Question: I'm using 'SpriteKit' and wonder if there is open sourced 'joystick' somewhere which allows to move only in four directions
- - - -
I understand that there are should be some workaround with angle.
I'm wondering if it's possible technically, and found only joysticks which allows circle rotation etc, like this
<URL>
It looks well enough instead of moving in desired directions... Because user can touch it occasionally and object will move in incorrect direction.

Any help really appreciated!!!
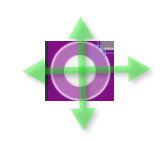
Answer: I just created a class that provides exactly what you are looking for. My dpad class can be set up with any amount of directions you like. It inherits from SKNode and is very simple to use. I hope I could help you.
EDIT:
The class isn't supported by anymore. Use it adapt it like you want.
'''
//
// LESKSliderNode.swift
// LESKClasses
//
// Created by Cyrill Lippuner on 17.06.14.
// Copyright (c) 2014 legelite. All rights reserved.
//
import SpriteKit
class LESKSliderNode : SKNode
{
/**
Defines the Size of the LESKSliderNode.
*/
var size : CGSize = CGSize(width: 0, height: 0)
/**
Defines the AnchorPoint of the LESKSliderNode.
*/
//var anchorPoint : CGPoint = CGPoint(x:0.5,y:0.5)
/**
Defines frameInParent with the position of the superclass and the size of the LESKSliderNode.
*/
var frameInParent : CGRect
{
get {return CGRect(origin: CGPoint(x:self.position.x - 0.5 * self.size.width,y:self.position.y - 0.5 * self.size.height), size: self.size)}
set(newValue)
{
super.position = newValue.origin
self.size = newValue.size
//self.value = self.valueRange.startIndex + ((newPositionX + range.endIndex) / (range.endIndex - range.startIndex)) * (self.valueRange.endIndex - self.valueRange.startIndex)
}
}
/**
Enables the LESKSliderNode to interactions.
*/
var isEnabled : Bool = true
/**
Displays whether a touch is in progress.
*/
var isActive : Bool = false
/**
Defines the space between the thumb and the edges of the scale.
*/
var overlayThumb : Bool = false {didSet{calculateNewThumbRange()}}
/**
Displays the value of thumb on the slider.
*/
var value : Float
{
get
{
return self.valueRange.startIndex + ((thumbSprite.position.x + self.thumbRange.endIndex) / (self.thumbRange.endIndex - self.thumbRange.startIndex)) * (self.valueRange.endIndex - self.valueRange.startIndex)
}
set(newValue)
{
var val = newValue
if newValue < self.valueRange.startIndex {val = self.valueRange.startIndex}
else if newValue > self.valueRange.endIndex {val = self.valueRange.endIndex}
let newPositionX = (val - self.valueRange.startIndex) * (self.thumbRange.endIndex - self.thumbRange.startIndex) / (self.valueRange.endIndex - self.valueRange.startIndex) - self.thumbRange.endIndex
thumbSprite.position = CGPoint(x:newPositionX,y:thumbSprite.position.y)
if self.thumbSpriteActive {self.thumbSpriteActive!.position = CGPoint(x:newPositionX,y:self.thumbSpriteActive!.position.y)}
}
}
/**
Defines the range of the values.
*/
var valueRange : Range<Float> = Range(start: 0.0, end: 1.0)
/**
The range of the thumb's position.
*/
var thumbRange : Range<Float> = Range(start: 0.0, end: 0.0)
/**
The range of the thumb's position.
*/
var thumbOffset : Float = 0.0
{
didSet
{
self.thumbSprite.position = CGPoint(x:self.thumbSprite.position.x, y: self.thumbOffset)
if self.thumbSpriteActive {self.thumbSpriteActive!.position = CGPoint(x:self.thumbSpriteActive!.position.x, y: self.thumbOffset)}
}
}
/**
ScaleSprite is the scale for the LESKSliderNode.
*/
let scaleSprite : SKSpriteNode
/**
ThumbSprite is the thumb for the LESKSliderNode.
*/
let thumbSprite : SKSpriteNode
/**
ScaleSpriteActive is the active scale for the LESKSliderNode.
*/
let scaleSpriteActive : SKSpriteNode?
/**
ThumbSpriteActive is the active thumb for the LESKSliderNode.
*/
let thumbSpriteActive : SKSpriteNode?
/**
Description of the LESKSliderNode
*/
override var description : String
{
get
{
var string = "<LESKSliderNode> name: \(self.name) "
string += "scaleSprite: [\(scaleSprite.description)] "
string += "thumbSprites: [\(thumbSprite.description)] "
string += "frame: \(self.frameInParent) rotation: \(self.zRotation) "
string += "isEnabled: \(isEnabled) "
if isEnabled {string += "isActive: \(isActive) overlayThumb: \(overlayThumb) range: \(valueRange) value: \(value)"}
return string
}
}
/**
Typealiases
*/
typealias LESKSliderNodeCompletion = ((slider: LESKSliderNode, value: Float) -> ())
/**
Closure, which is executed when a touch begins
*/
var touchDown : LESKSliderNodeCompletion?
/**
Closure, which is executed when the thumb is dragged
*/
var touchMoved : LESKSliderNodeCompletion?
/**
Closure, which is executed when a touch ends
*/
var touchUp : LESKSliderNodeCompletion?
/**
Closure, which is executed when a touch ends inside the frame of the LESKSliderNode
*/
var touchUpInside : LESKSliderNodeCompletion?
/**
Closure, which is executed when a touch is cancelled
*/
var touchCancelled : LESKSliderNodeCompletion?
/**
Initializer
@param the string of the thumbSprite
@param the string of the scaleSprite
*/
convenience init(thumbString: String, scaleString: String)
{
self.init(thumbSprite: SKSpriteNode(imageNamed: thumbString), scaleSprite: SKSpriteNode(imageNamed: scaleString), thumbSpriteActive: nil, scaleSpriteActive: nil)
}
/**
Initializer
@param the string of the thumbSprite
@param the string of the scaleSprite
@param the string of the thumbSpriteActive
@param the string of the scaleSpriteActive
*/
convenience init(thumbString: String, scaleString: String, thumbStringActive: String?, scaleStringActive: String?)
{
self.init(thumbSprite: SKSpriteNode(imageNamed: thumbString), scaleSprite: SKSpriteNode(imageNamed: scaleString), thumbSpriteActive: SKSpriteNode(imageNamed: thumbStringActive), scaleSpriteActive: SKSpriteNode(imageNamed: scaleStringActive))
}
/**
Initializer
@param the texture of the thumbSprite
@param the texture of the scaleSprite
*/
convenience init(thumbTexture: SKTexture, scaleTexture: SKTexture)
{
self.init(thumbSprite: SKSpriteNode(texture: thumbTexture), scaleSprite: SKSpriteNode(texture: scaleTexture), thumbSpriteActive: nil, scaleSpriteActive: nil)
}
/**
Initializer
@param the texture of the thumbSprite
@param the texture of the scaleSprite
@param the texture of the thumbSpriteActive
@param the texture of the scaleSpriteActive
*/
convenience init(thumbTexture: SKTexture, scaleTexture: SKTexture, thumbTextureActive: SKTexture?, scaleTextureActive: SKTexture?)
{
self.init(thumbSprite: SKSpriteNode(texture: thumbTexture), scaleSprite: SKSpriteNode(texture: scaleTexture), thumbSpriteActive: SKSpriteNode(texture: thumbTextureActive), scaleSpriteActive: SKSpriteNode(texture: scaleTextureActive))
}
/**
Initializer
@param the sprite of the thumbSprite
@param the sprite of the scaleSprite
*/
convenience init(thumbSprite: SKSpriteNode, scaleSprite: SKSpriteNode)
{
self.init(thumbSprite: thumbSprite, scaleSprite: scaleSprite)
}
/**
Initializer
@param the sprite of the thumbSprite
@param the sprite of the scaleSprite
@param the sprite of the thumbSpriteActive
@param the sprite of the scaleSpriteActive
*/
init(thumbSprite: SKSpriteNode, scaleSprite: SKSpriteNode, thumbSpriteActive: SKSpriteNode?, scaleSpriteActive: SKSpriteNode?)
{
self.thumbSprite = thumbSprite
self.scaleSprite = scaleSprite
self.thumbSpriteActive = thumbSpriteActive
self.scaleSpriteActive = scaleSpriteActive
super.init()
self.userInteractionEnabled = true
self.addChild(self.scaleSprite)
self.addChild(self.thumbSprite)
if self.scaleSpriteActive?
{
self.addChild(self.scaleSpriteActive)
self.scaleSpriteActive!.hidden = true
}
if self.thumbSpriteActive?
{
self.addChild(self.thumbSpriteActive)
self.thumbSpriteActive!.hidden = true
}
calculateNewThumbRange()
self.size = scaleSprite.size
}
override func touchesBegan(touches: NSSet!, withEvent event: UIEvent!)
{
if isEnabled
{
isActive = true
if self.scaleSpriteActive?
{
self.scaleSprite.hidden = true
self.scaleSpriteActive!.hidden = false
}
if self.thumbSpriteActive?
{
self.thumbSprite.hidden = true
self.thumbSpriteActive!.hidden = false
}
moveThumbToValueAccordingToTouch(touches.anyObject() as UITouch)
if touchDown? {touchDown!(slider: self, value: self.value)}
}
}
override func touchesMoved(touches: NSSet!, withEvent event: UIEvent!)
{
if isEnabled
{
let touchPosition = (touches.anyObject() as UITouch).locationInNode(self.parent)
if CGRectContainsPoint(self.frameInParent, touchPosition)
{
if self.scaleSpriteActive?
{
self.scaleSprite.hidden = true
self.scaleSpriteActive!.hidden = false
}
}
else
{
if self.scaleSpriteActive?
{
self.scaleSprite.hidden = false
self.scaleSpriteActive!.hidden = true
}
}
moveThumbToValueAccordingToTouch(touches.anyObject() as UITouch)
if touchMoved? {touchMoved!(slider: self, value: self.value)}
}
}
override func touchesEnded(touches: NSSet!, withEvent event: UIEvent!)
{
if isEnabled
{
isActive = false
if self.scaleSpriteActive?
{
self.scaleSprite.hidden = false
self.scaleSpriteActive!.hidden = true
}
if self.thumbSpriteActive?
{
self.thumbSprite.hidden = false
self.thumbSpriteActive!.hidden = true
}
if touchUp? {touchUp!(slider: self, value: self.value)}
let touchPosition = (touches.anyObject() as UITouch).locationInNode(self.parent)
if CGRectContainsPoint(self.frameInParent, touchPosition) {if touchUpInside? {touchUpInside!(slider: self, value: self.value)}}
}
}
override func touchesCancelled(touches: NSSet!, withEvent event: UIEvent!)
{
if isEnabled
{
isActive = false
if self.scaleSpriteActive?
{
self.scaleSprite.hidden = false
self.scaleSpriteActive!.hidden = true
}
if self.thumbSpriteActive?
{
self.thumbSprite.hidden = false
self.thumbSpriteActive!.hidden = true
}
if touchCancelled? {touchCancelled!(slider: self, value: self.value)}
}
}
func moveThumbToValueAccordingToTouch(touch: UITouch)
{
let touchPosition = touch.locationInNode(self)
var newPositionX = touchPosition.x
if newPositionX < self.thumbRange.startIndex {newPositionX = self.thumbRange.startIndex}
else if newPositionX > self.thumbRange.endIndex {newPositionX = self.thumbRange.endIndex}
self.thumbSprite.position = CGPoint(x:newPositionX,y:self.thumbSprite.position.y)
if self.thumbSpriteActive {self.thumbSpriteActive!.position = CGPoint(x:newPositionX,y:self.thumbSpriteActive!.position.y)}
}
func calculateNewThumbRange()
{
self.thumbRange = (self.overlayThumb) ? Range(start: -scaleSprite.size.width/2, end: scaleSprite.size.width/2) : Range(start: -(scaleSprite.size.width / 2 - thumbSprite.size.width / 2), end: scaleSprite.size.width / 2 - thumbSprite.size.width / 2)
}
}
'''